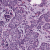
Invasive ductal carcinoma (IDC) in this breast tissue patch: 1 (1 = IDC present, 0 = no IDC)